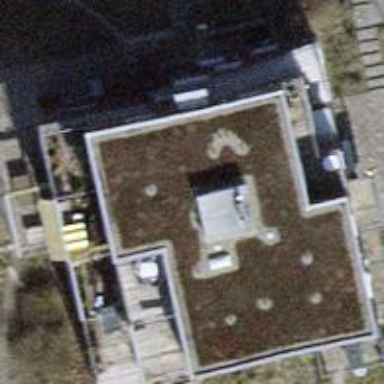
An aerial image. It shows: Detached building.